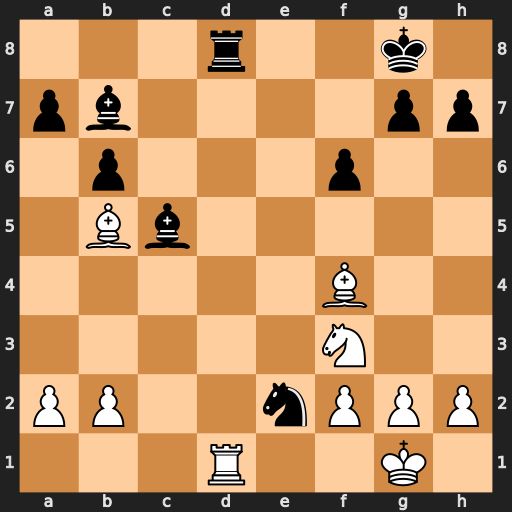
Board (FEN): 3r2k1/pb4pp/1p3p2/1Bb5/5B2/5N2/PP2nPPP/3R2K1
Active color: w
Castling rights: -
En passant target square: -
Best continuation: Bxe2 Rxd1+ Bxd1